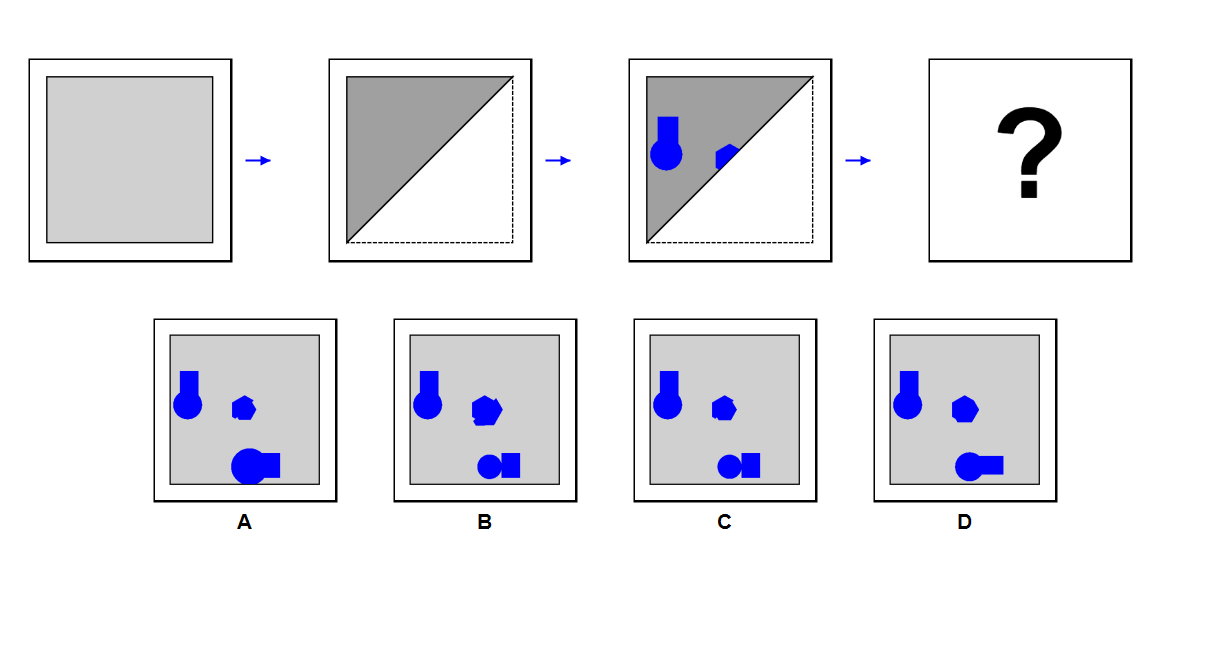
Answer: D